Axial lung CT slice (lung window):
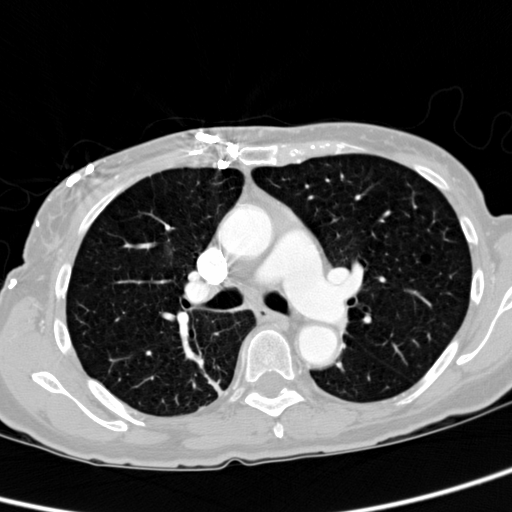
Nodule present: no